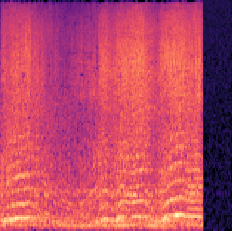
Sound class: Chainsaw